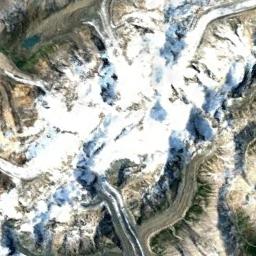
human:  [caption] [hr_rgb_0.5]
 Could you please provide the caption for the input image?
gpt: There is snow on the part of the snowberg .

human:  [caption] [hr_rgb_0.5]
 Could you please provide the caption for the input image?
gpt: The snowberg is partly covered with glaciers and some U-shaped valleys are next to the snowberg .

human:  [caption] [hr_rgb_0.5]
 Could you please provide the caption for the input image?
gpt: Only the peaks of the snow-capped mountains are covered with snow .

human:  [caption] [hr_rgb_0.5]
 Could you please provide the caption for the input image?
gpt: The snow berg is consist of green plants,Bare land and white snow .

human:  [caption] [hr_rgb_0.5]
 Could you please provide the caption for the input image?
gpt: There are much snow and some bare land on the snowberg .